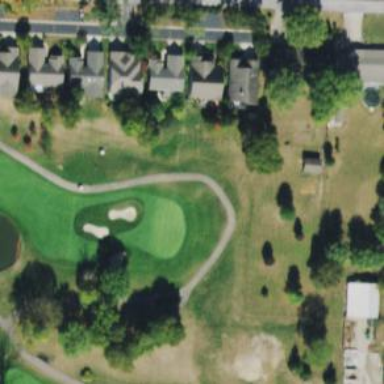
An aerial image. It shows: Golf hole.